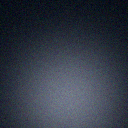
Screen state: off